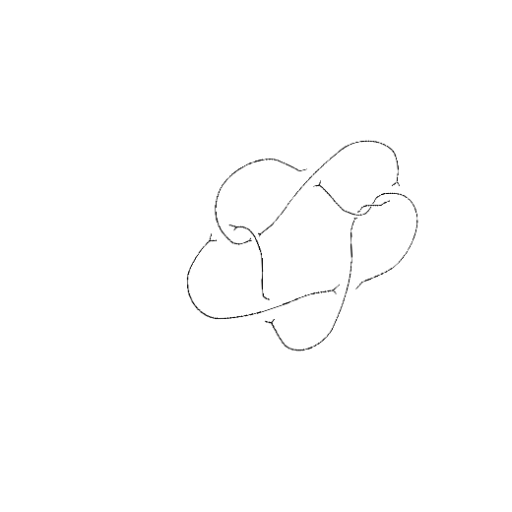
Crossing number: 8